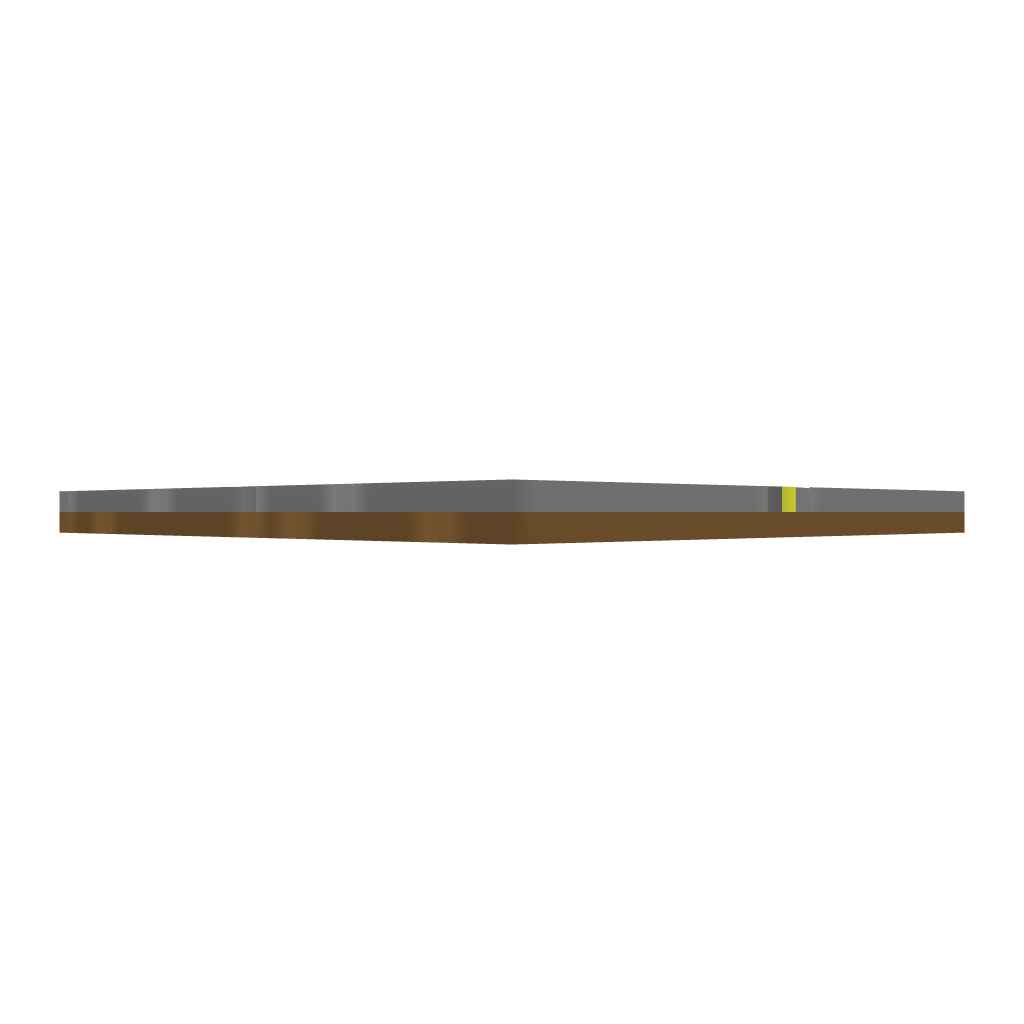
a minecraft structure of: Gold Well bad low quality